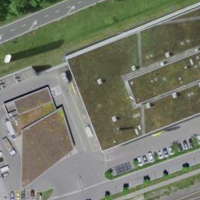
EUNIS habitat code: 57
Species observed at this site:
Chorthippus biguttulus